Interaction volume radius: 5 \u00c5
Interaction volume height: 20 \u00c5
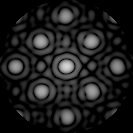
Disorder parameter: 0.08975